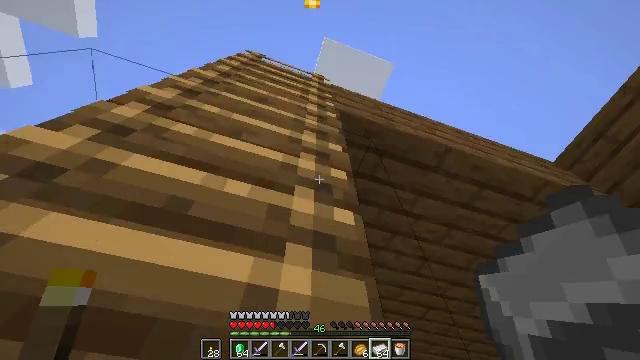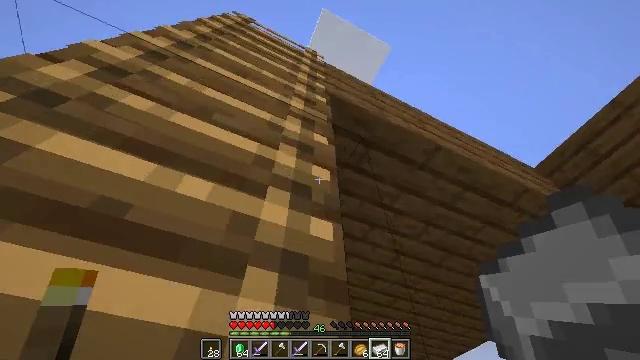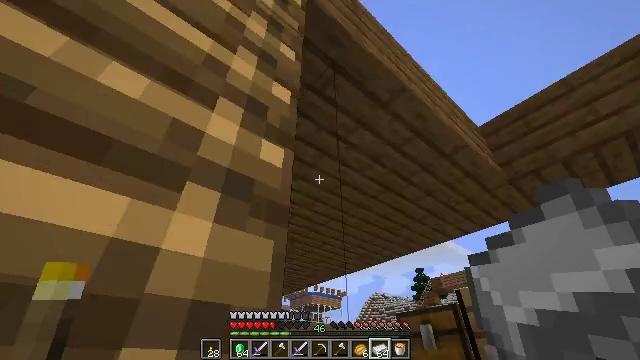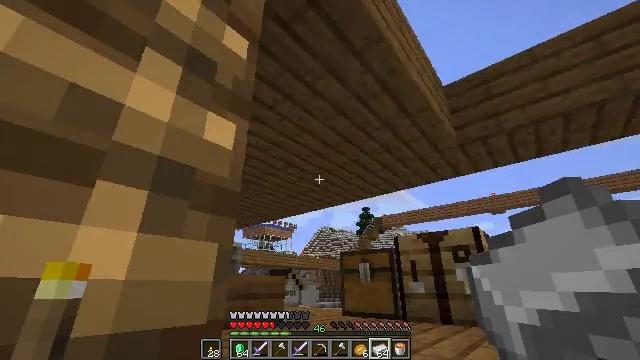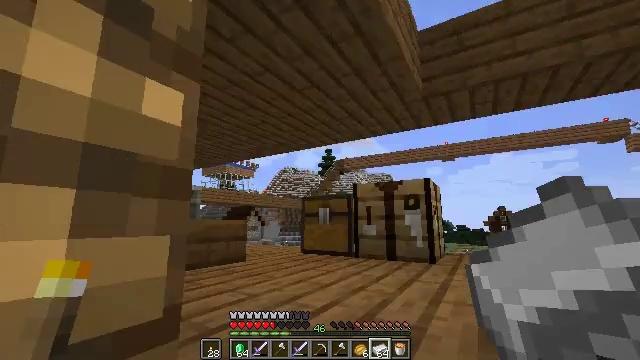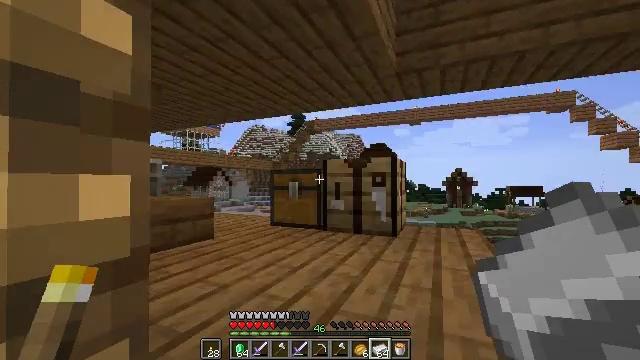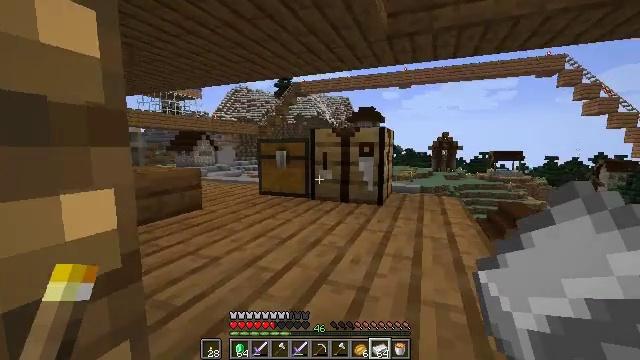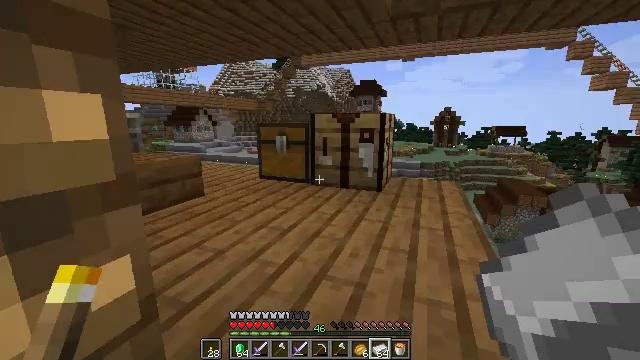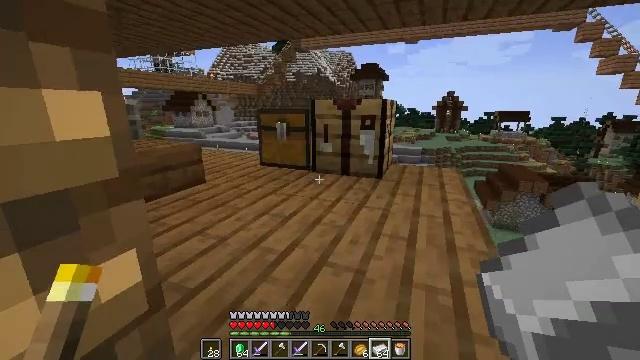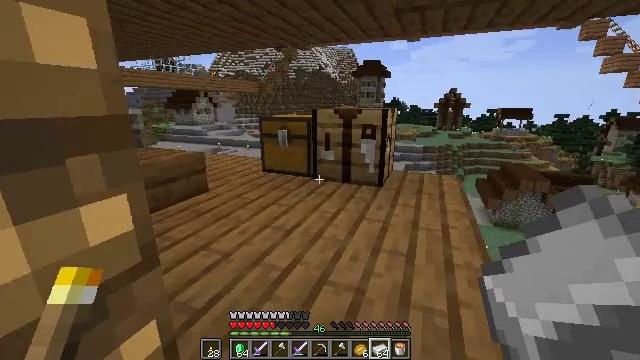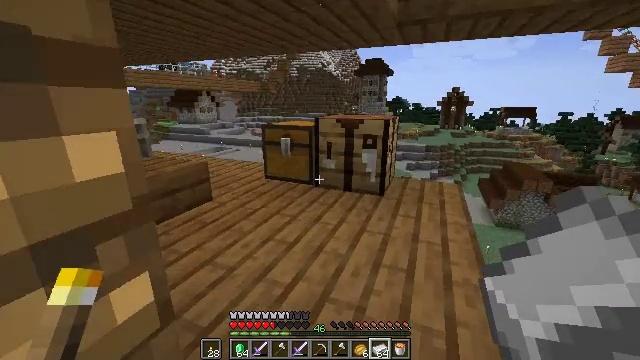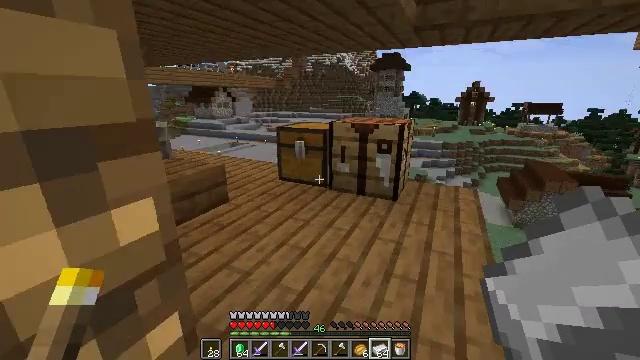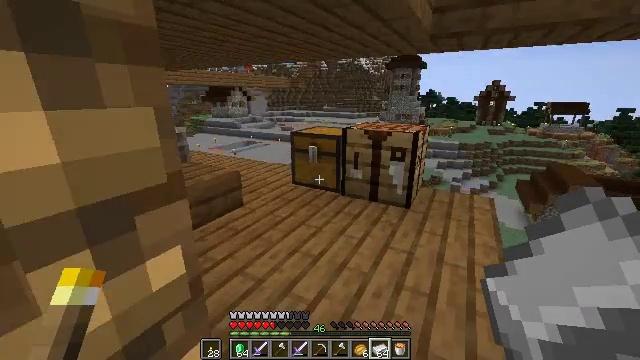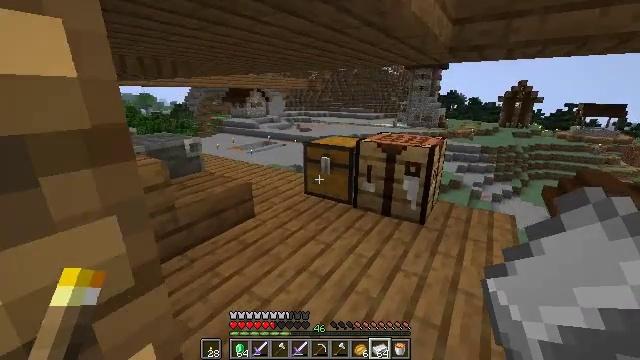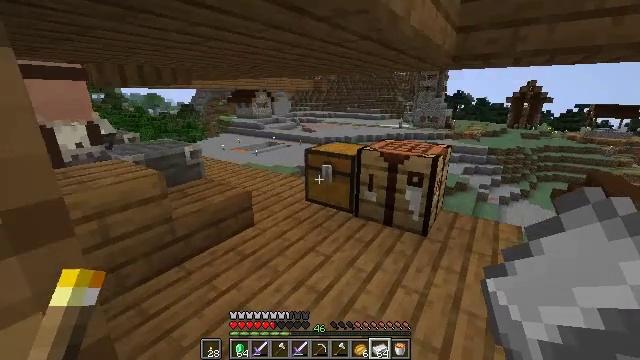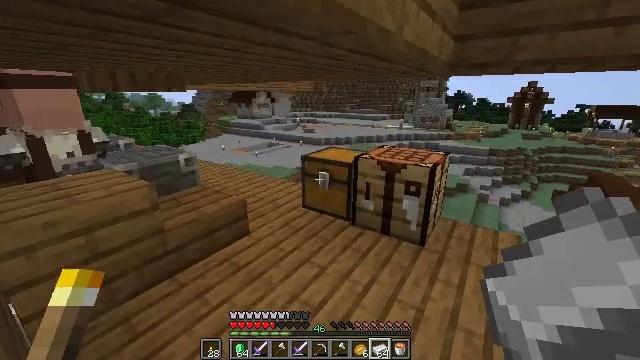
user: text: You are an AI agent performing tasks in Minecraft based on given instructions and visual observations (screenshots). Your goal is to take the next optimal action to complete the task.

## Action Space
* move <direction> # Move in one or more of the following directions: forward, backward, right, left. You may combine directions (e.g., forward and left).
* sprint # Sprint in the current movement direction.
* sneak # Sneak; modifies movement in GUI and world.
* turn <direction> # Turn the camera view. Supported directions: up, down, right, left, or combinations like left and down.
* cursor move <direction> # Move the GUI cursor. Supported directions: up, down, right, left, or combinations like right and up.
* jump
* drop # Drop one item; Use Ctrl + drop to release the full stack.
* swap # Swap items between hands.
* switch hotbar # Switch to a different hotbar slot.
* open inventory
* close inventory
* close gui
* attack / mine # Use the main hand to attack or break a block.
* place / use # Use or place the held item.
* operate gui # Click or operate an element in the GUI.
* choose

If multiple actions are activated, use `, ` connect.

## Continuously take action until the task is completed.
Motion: motion action
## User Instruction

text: Create a chainmail chestplate by using the crafting table.
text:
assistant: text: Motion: move forward, sprint, turn right and down, jump
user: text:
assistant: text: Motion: move forward, sprint, turn right and down, jump
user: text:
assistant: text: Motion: move forward, turn right and down, jump
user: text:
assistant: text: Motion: move forward, turn right and down, jump
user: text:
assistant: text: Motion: move forward, turn right and down, jump
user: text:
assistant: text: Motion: move forward, sprint, turn right and down, jump
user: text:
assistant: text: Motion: move forward, sprint, turn down, jump
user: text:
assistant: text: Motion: move forward, sprint, turn down, jump
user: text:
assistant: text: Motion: move forward, jump
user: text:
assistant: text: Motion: move forward, jump
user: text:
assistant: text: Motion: move forward, turn left and down, jump
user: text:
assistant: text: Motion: move forward, sprint, turn left, jump
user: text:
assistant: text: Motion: move forward, sprint, turn left, jump
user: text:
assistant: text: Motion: move forward, sprint, turn left, jump
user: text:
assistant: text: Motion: move forward, sprint, jump
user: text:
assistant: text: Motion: move forward, jump
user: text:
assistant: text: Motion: move forward, turn left, jump
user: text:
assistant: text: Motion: move forward, turn left, jump
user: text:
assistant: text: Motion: move forward, turn left, jump
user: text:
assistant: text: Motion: move forward, turn left, jump
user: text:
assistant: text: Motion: move forward, turn left and down, jump
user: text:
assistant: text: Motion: move forward, turn left and down
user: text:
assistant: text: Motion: move forward, turn left and down
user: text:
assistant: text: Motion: move forward, turn left
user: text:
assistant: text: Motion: move forward
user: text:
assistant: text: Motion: move forward, sprint
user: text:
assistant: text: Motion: move forward, sprint, turn left
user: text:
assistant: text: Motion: move forward, sprint, turn left
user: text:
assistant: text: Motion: move forward, sprint
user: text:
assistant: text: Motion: move forward